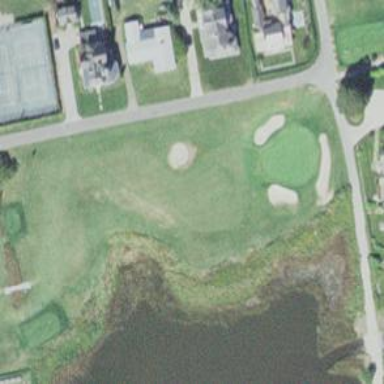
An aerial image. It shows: Golf hole.